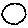
Label: circle